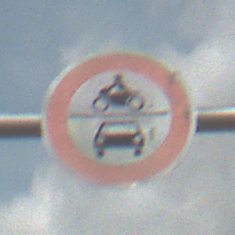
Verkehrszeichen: VerbotKraftfahrzeuge
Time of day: Midday
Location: Outdoor (Suburban)
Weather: PartlyCloudy
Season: Summer
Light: Natural